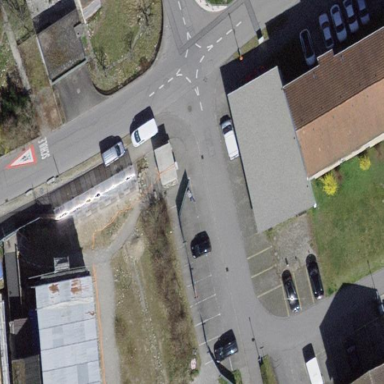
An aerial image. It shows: Parking area with surface.